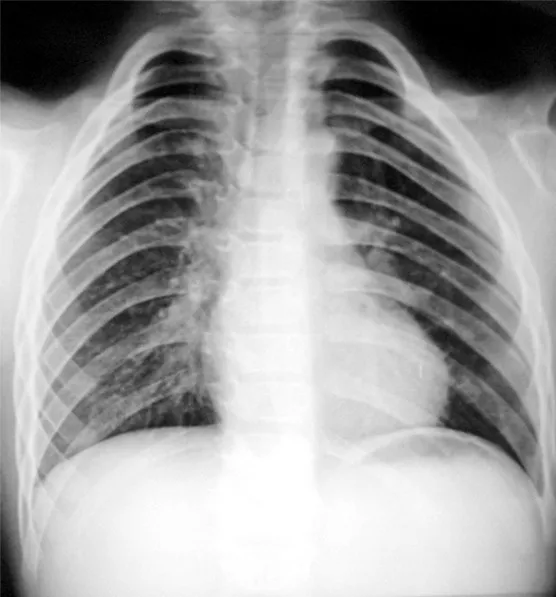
X-ray PA view chest of the 9-year-old male with cleidocranial dysplasia, showing laterally deficient clavicles.
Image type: radiology (x_ray)